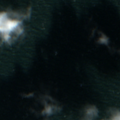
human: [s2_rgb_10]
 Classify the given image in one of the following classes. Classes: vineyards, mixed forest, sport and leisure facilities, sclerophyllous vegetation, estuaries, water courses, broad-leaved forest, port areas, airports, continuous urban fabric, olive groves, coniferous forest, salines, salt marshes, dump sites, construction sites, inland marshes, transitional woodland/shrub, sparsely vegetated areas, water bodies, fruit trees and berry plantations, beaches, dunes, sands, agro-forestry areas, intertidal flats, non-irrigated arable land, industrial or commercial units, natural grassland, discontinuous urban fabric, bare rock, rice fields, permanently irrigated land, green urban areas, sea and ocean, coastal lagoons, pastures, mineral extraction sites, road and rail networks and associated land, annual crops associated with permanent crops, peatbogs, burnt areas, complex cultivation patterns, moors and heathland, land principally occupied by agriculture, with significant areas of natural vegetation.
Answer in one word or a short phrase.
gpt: sea and ocean